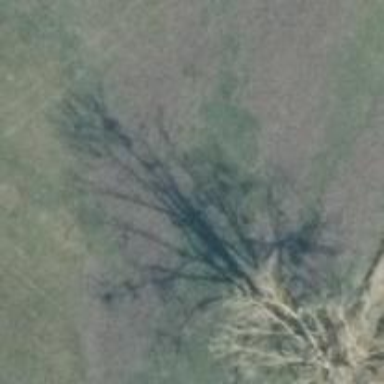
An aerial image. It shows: Row of trees in natural setting.